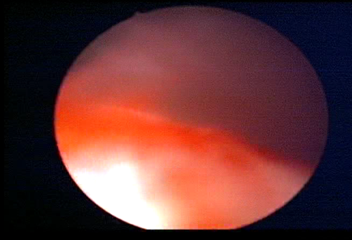
Modality: WLC
Class: Normal mucosa
Bladder cancer association: No